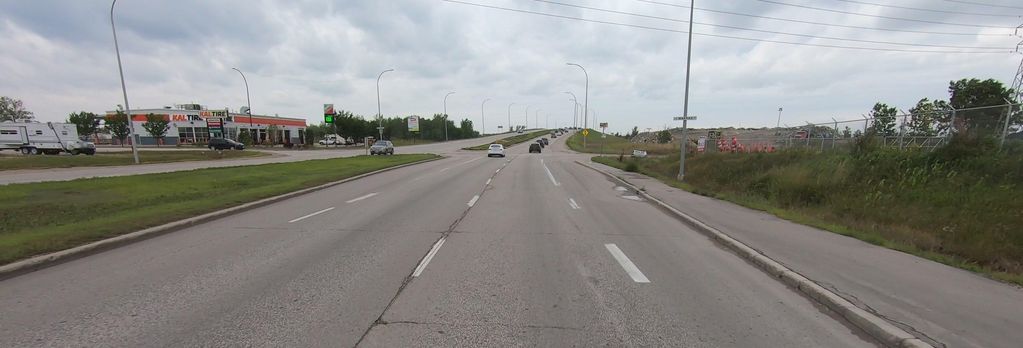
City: winnipeg